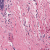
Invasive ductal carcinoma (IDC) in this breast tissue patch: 0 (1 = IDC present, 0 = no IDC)